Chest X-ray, PA view. Patient: 57 years old, sex M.
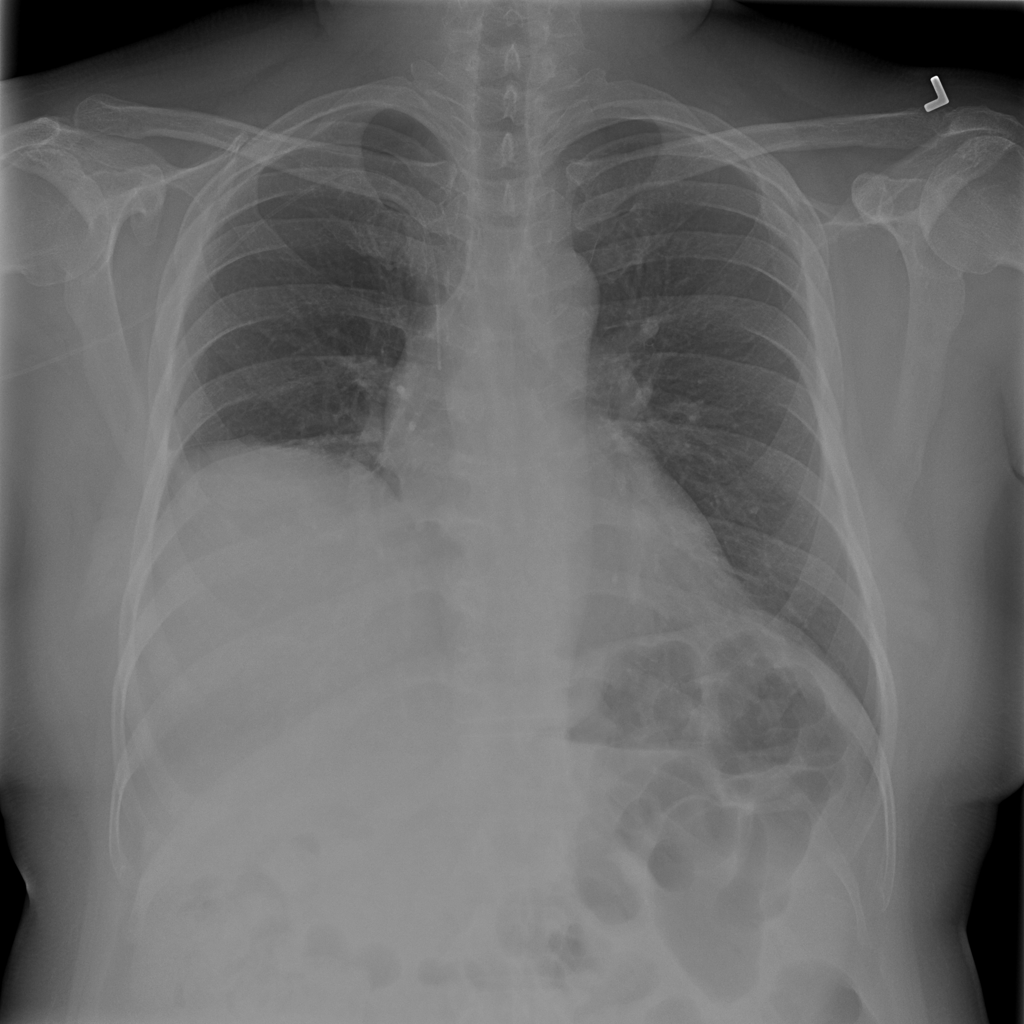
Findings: No Finding